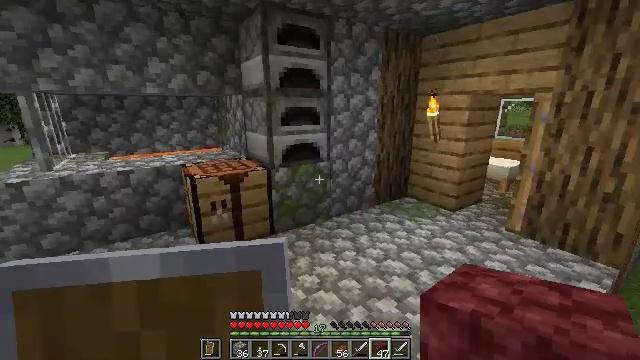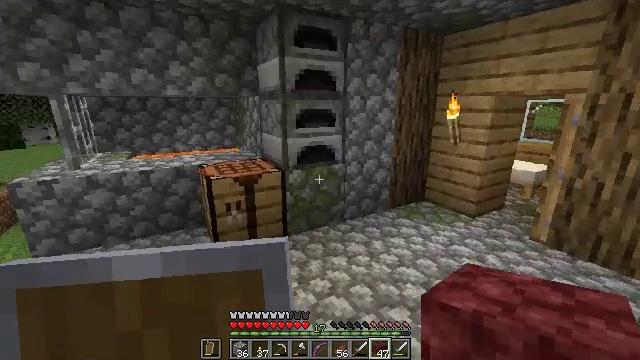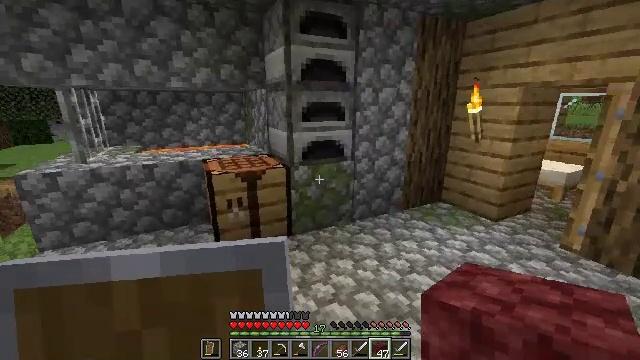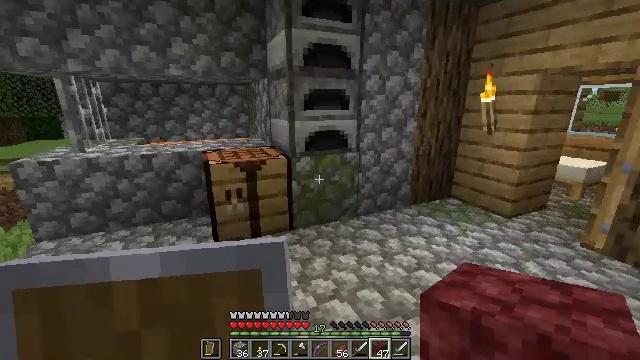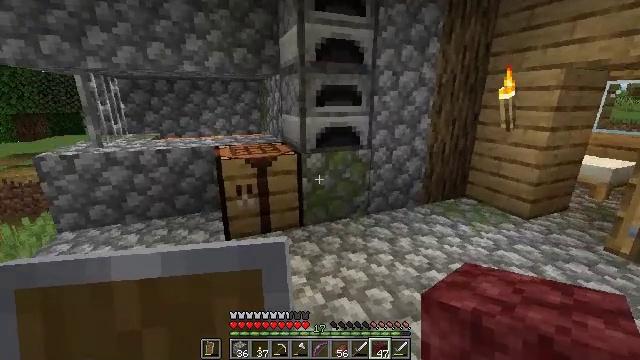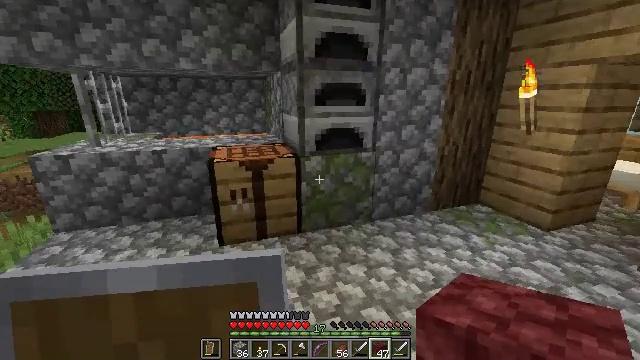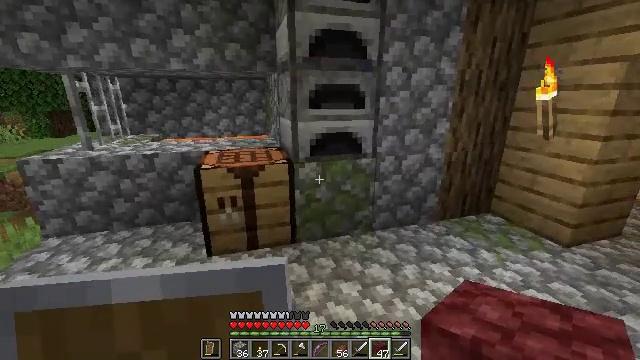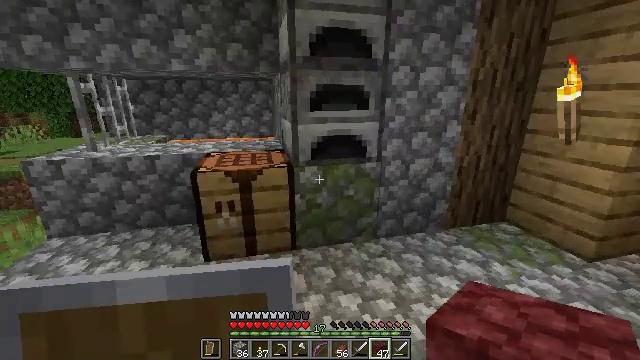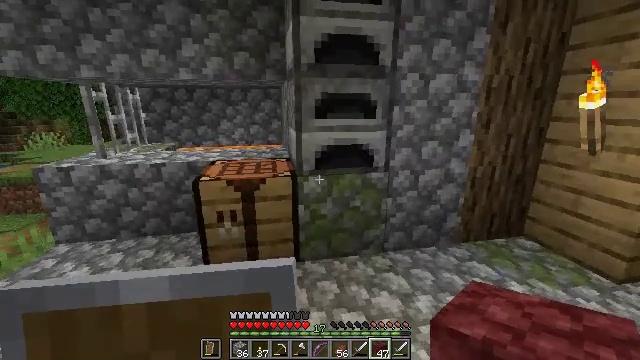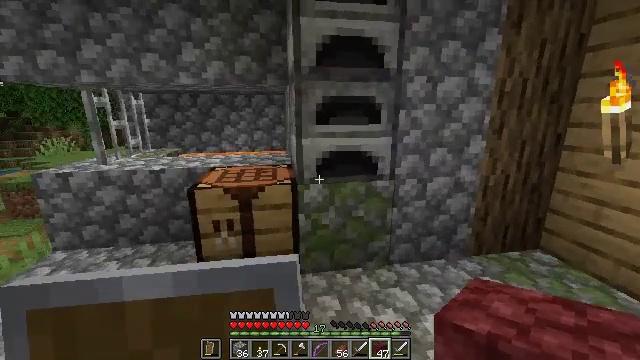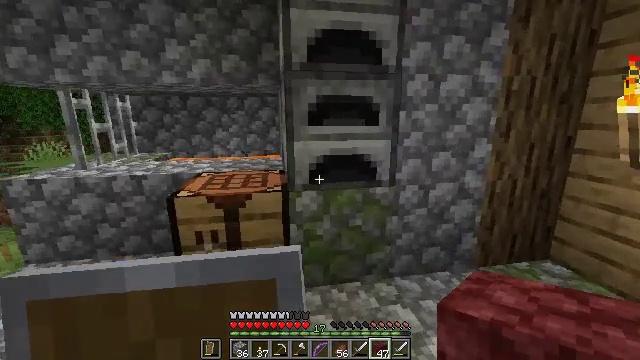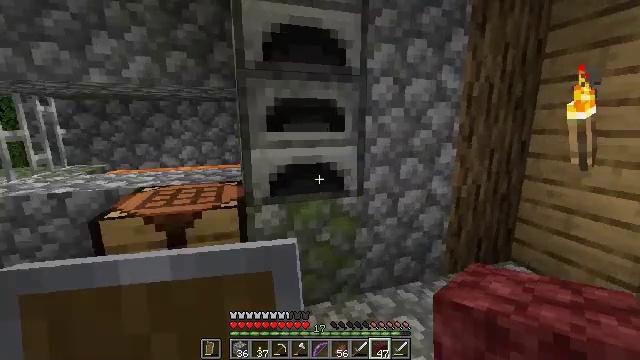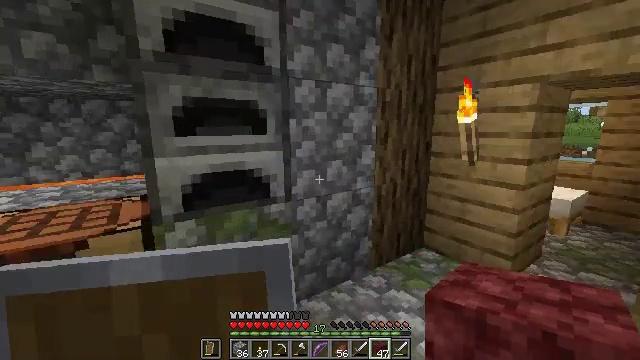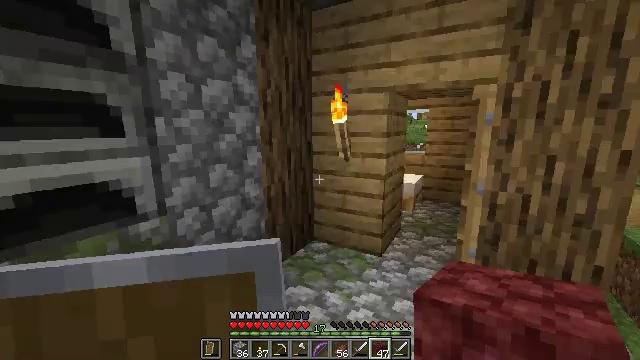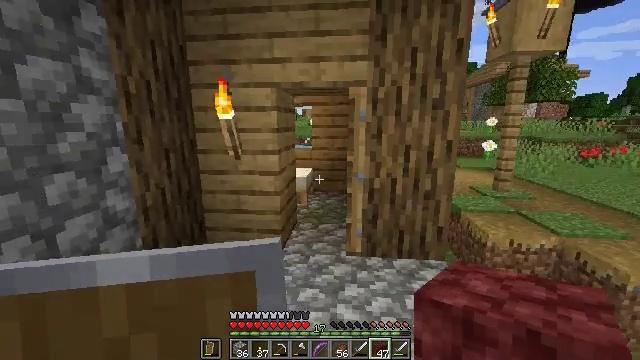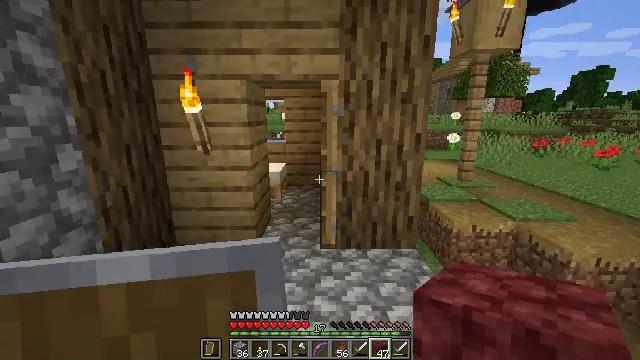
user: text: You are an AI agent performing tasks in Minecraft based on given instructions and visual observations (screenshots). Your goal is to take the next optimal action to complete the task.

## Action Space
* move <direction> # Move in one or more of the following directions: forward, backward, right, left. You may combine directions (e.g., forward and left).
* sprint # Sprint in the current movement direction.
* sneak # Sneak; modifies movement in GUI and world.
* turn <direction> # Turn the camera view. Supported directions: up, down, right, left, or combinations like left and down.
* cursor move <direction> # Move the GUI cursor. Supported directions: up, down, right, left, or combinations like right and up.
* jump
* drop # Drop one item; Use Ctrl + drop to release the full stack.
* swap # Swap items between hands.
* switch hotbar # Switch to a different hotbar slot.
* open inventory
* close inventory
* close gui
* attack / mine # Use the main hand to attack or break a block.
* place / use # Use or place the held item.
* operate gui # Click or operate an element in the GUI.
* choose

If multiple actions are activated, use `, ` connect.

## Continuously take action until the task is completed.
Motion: motion action
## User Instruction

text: Craft a stone button.
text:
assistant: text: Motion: move forward, turn left
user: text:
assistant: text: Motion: move forward, turn left
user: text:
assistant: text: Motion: move forward, turn left
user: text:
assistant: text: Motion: move forward and move right, turn left
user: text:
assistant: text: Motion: move forward and move right, turn left
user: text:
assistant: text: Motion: move forward and move right, turn left
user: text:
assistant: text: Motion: move forward and move right, turn left
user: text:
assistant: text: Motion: move forward, turn left and up
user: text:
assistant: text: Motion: move forward, turn left and up
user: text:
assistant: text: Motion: move forward
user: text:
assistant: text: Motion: turn right and up
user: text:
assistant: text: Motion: turn right
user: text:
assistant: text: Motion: turn right
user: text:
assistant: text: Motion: turn right
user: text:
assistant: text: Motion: turn right and down
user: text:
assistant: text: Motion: move forward
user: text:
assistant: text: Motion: move forward
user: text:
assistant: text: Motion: move forward
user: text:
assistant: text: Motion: move forward
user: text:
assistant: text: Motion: move forward, turn left
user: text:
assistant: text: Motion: move forward, turn left
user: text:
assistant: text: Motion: move forward, turn left
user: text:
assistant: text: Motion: move forward, turn left
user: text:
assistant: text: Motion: move forward and move left
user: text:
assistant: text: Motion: move forward and move left
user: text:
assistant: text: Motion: move forward and move left
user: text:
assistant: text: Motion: move forward
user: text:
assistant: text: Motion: move forward
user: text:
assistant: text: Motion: move forward
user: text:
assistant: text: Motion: move forward and move right